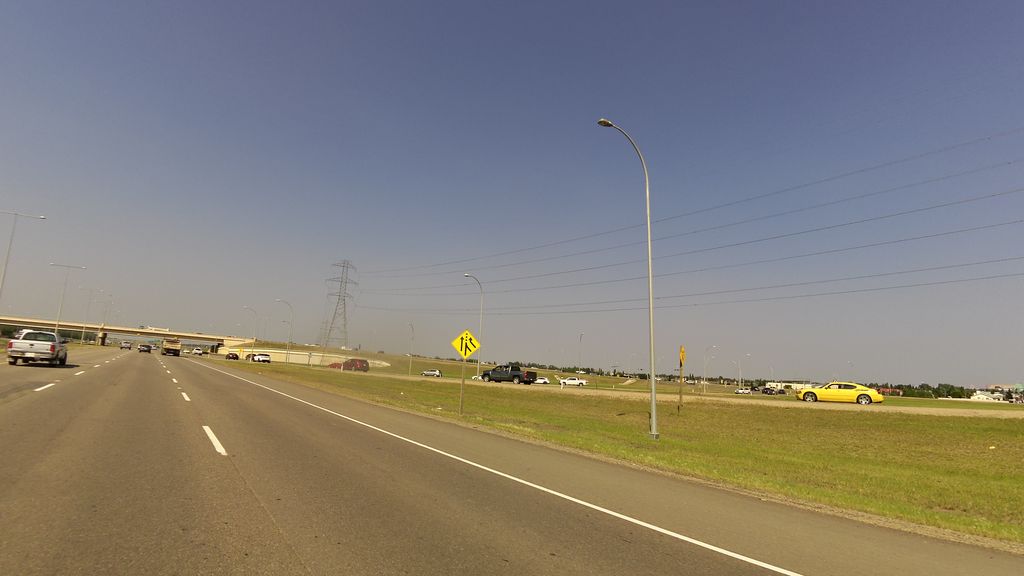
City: edmonton